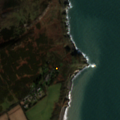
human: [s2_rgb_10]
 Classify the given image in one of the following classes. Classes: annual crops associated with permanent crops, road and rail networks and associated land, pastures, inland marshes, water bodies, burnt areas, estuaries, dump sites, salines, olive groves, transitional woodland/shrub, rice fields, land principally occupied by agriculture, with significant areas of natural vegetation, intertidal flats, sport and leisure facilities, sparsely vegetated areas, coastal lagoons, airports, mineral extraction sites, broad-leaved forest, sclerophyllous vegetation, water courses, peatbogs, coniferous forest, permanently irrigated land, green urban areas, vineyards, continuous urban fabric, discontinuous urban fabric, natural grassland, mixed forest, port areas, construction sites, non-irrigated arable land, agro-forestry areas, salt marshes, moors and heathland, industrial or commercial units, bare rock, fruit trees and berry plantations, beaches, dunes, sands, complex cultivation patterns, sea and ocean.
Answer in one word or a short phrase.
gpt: non-irrigated arable land, moors and heathland, beaches, dunes, sands, sea and ocean